Aerial crown-view tile of a tropical tree (Barro Colorado Island, Panama), acquired 20240716:
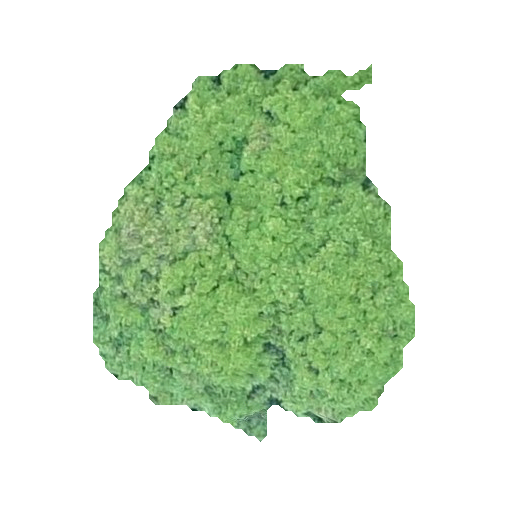
Species: Prioria copaifera
GBIF accepted scientific name: Prioria copaifera
Crown area: 137.173 m²